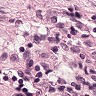
Metastatic tissue present: no